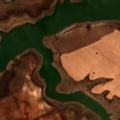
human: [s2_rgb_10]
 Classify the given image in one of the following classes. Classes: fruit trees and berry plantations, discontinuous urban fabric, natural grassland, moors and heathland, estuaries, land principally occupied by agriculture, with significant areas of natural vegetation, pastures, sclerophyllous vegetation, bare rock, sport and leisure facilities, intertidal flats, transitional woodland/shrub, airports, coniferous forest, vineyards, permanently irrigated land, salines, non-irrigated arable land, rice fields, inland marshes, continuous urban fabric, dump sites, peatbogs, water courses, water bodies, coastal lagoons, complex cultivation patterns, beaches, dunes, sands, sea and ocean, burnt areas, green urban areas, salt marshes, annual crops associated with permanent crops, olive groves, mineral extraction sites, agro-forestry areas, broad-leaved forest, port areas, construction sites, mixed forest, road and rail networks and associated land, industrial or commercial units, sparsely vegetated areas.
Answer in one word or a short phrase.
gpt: non-irrigated arable land, water bodies